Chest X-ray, AP view. Patient: 53 years old, sex F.
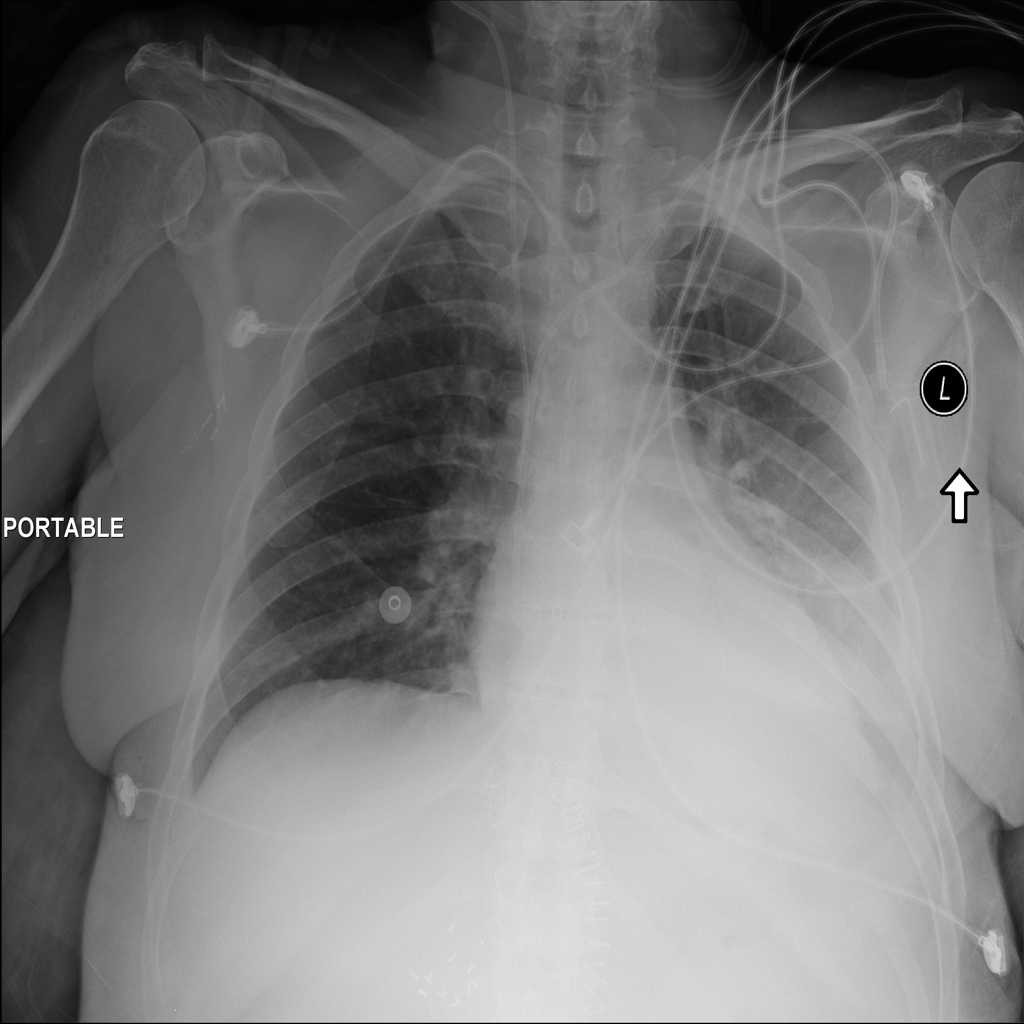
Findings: Atelectasis, Effusion, Infiltration